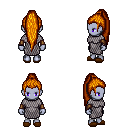
a pixel art fantasy rpg character, female body template, dark elf, purple skin, chain mail, white pants, dark blonde extra-long topknot hairstyle, leather bracers, brown slippers, four views (front, back, left, right), 2x2 character sprite sheet, small pixel art, hard edges, no anti-aliasing